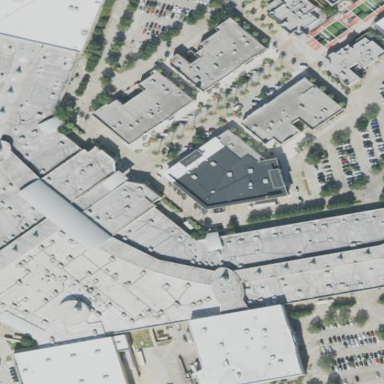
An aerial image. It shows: Mall building.